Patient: sex F, age 68
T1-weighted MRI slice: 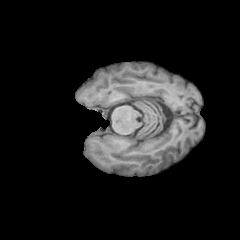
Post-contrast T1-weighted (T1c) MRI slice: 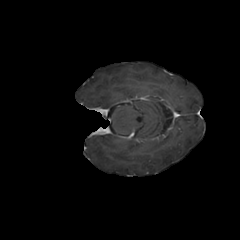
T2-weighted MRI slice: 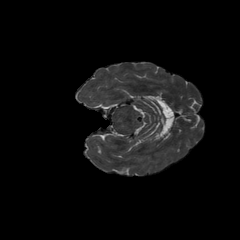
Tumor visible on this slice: no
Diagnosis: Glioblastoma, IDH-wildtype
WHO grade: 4